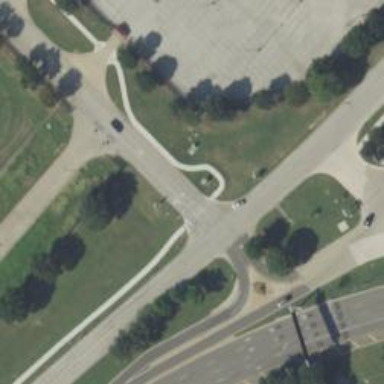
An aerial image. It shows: Marked footway crossing.